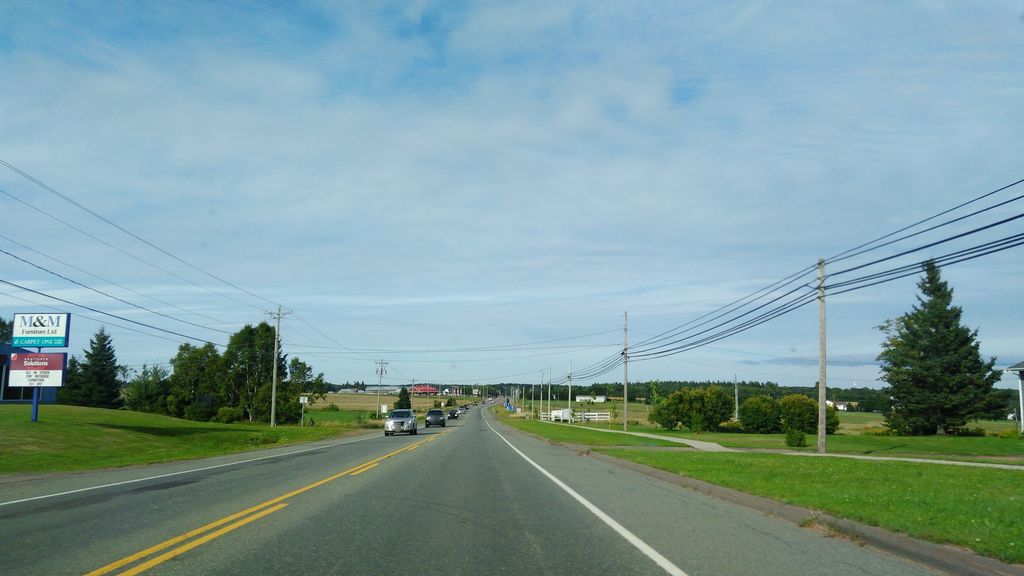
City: charlottetown